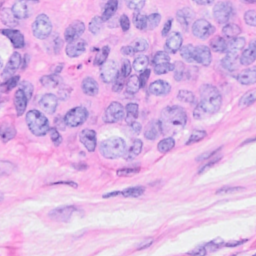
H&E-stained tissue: Breast